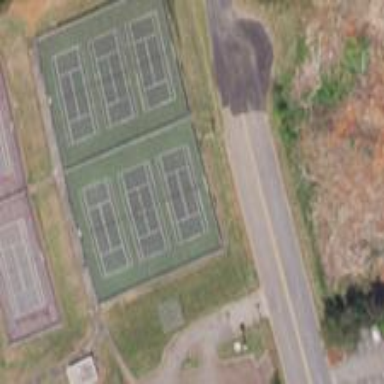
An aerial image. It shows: Tennis court on pitch designated for leisure land.